Question:
Is it possible to style the menu like this (see link <URL> in Bootstrap using CSS?
How to I do?
Thank you in advance!
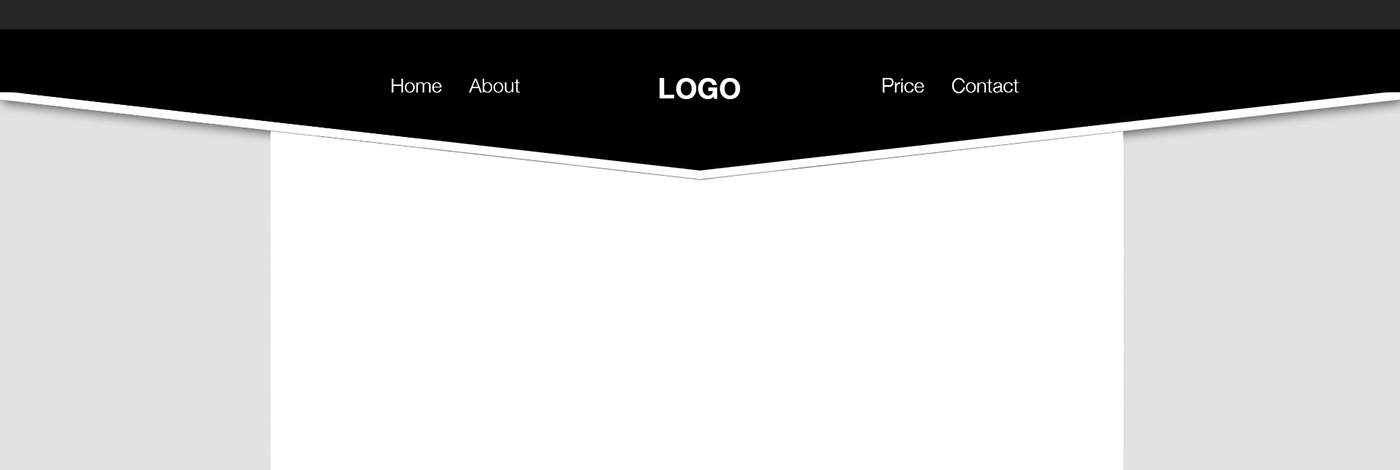
Answer: You have to use arrow shape image facing down words in background of the menu.
for bootstrap you can use it in .navbar-default class
'''
.navbar-default {
padding-bottom: 70px;
background:url('imagename.png') no-repeat bottom center #000;
}
'''